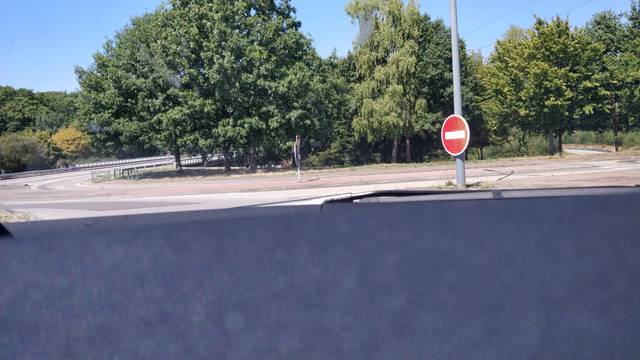
Region: France
Coordinates: 45.86, 1.287